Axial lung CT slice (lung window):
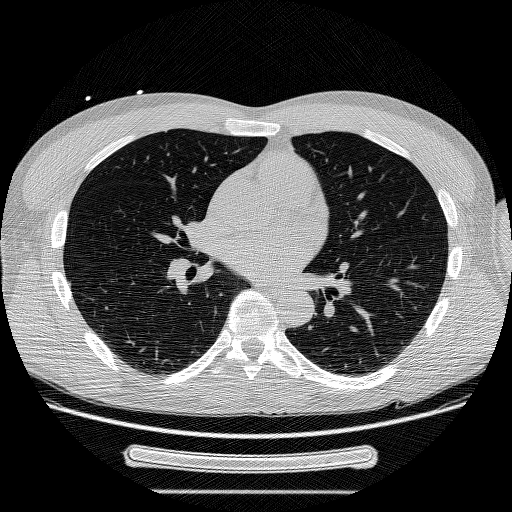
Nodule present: no